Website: crate-barrel
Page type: billing-address
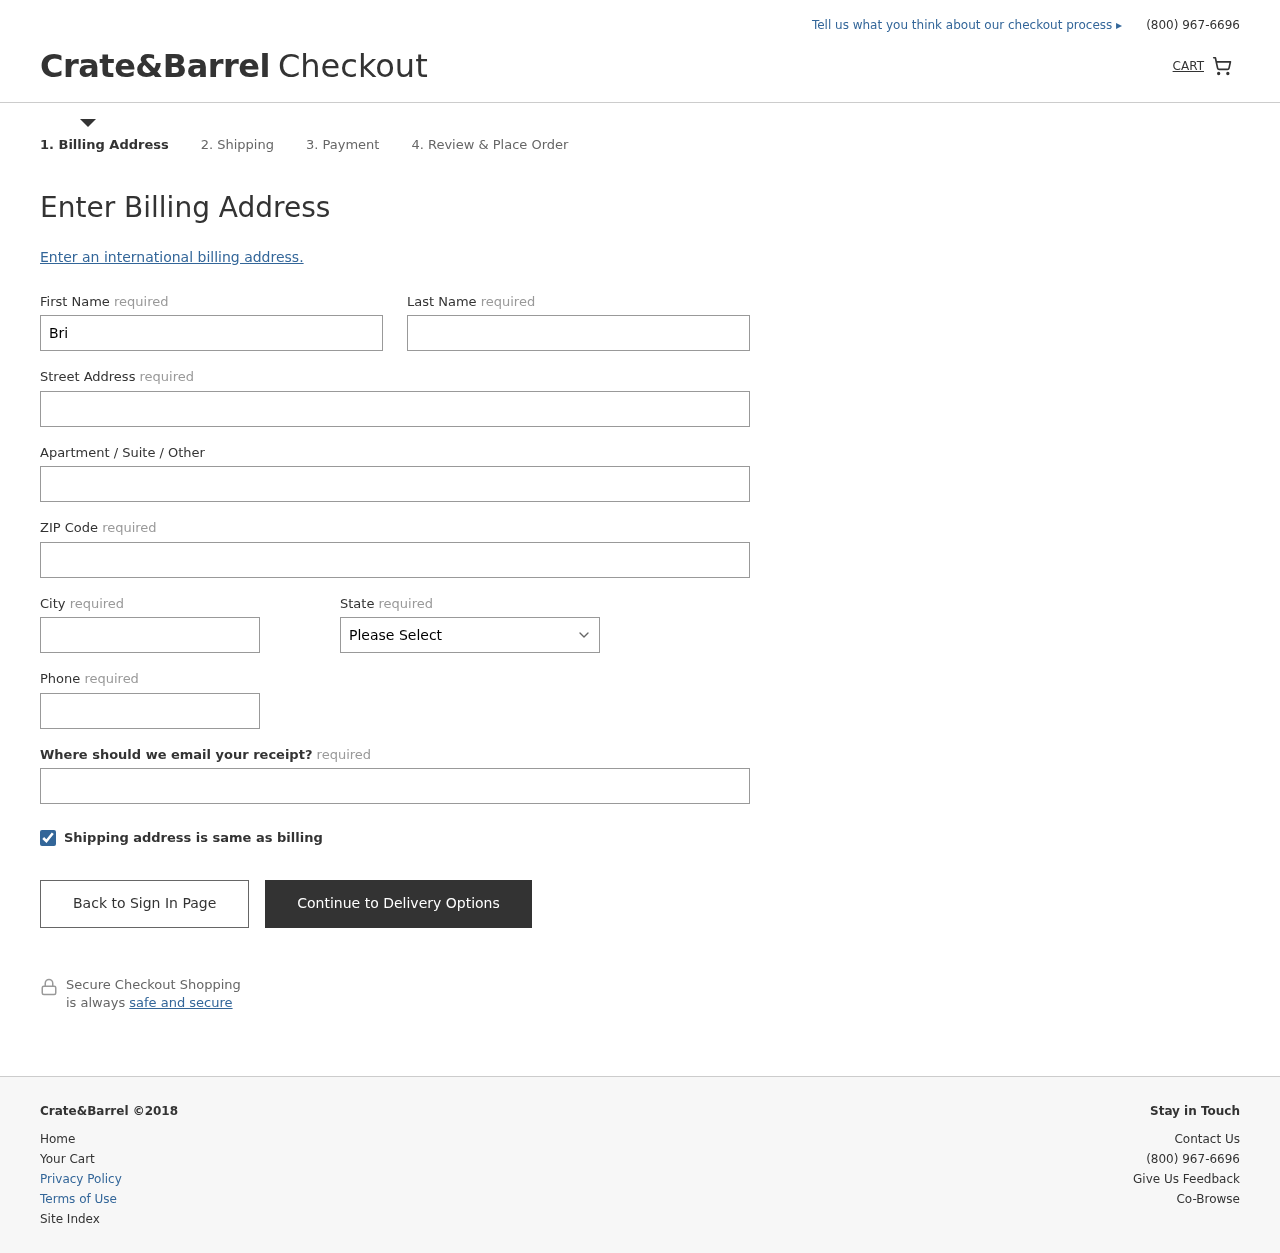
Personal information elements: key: PII_STATE
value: VI
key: PII_FIRSTNAME
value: Brian
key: PII_LASTNAME
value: Johnson
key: PII_STREET
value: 680 Rocha Prairie
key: PII_POSTCODE
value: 76948
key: PII_CITY
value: Morsebury
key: PII_PHONE
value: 4449151755
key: PII_EMAIL
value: brianjohnson@yahoo.com